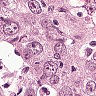
Metastatic tissue present: yes